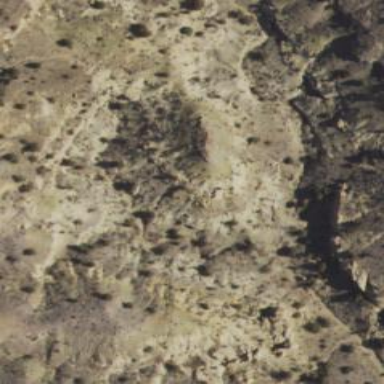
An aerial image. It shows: Natural cliff.